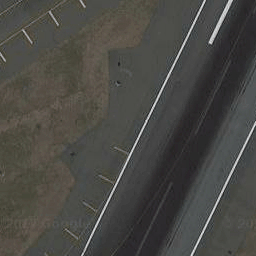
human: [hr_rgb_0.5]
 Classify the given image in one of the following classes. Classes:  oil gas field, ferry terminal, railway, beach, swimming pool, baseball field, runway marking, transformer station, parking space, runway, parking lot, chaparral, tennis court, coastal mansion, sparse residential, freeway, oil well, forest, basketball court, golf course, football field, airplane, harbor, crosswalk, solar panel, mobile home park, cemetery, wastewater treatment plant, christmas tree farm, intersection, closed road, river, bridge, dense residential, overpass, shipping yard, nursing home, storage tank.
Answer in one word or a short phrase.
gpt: runway